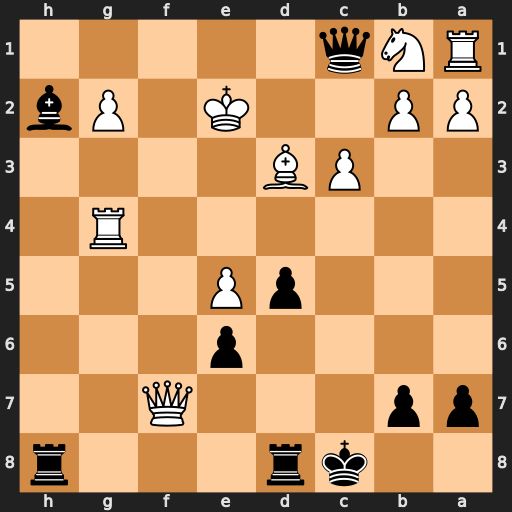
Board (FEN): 2kr3r/pp3Q2/4p3/3pP3/6R1/2PB4/PP2K1Pb/RNq5
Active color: b
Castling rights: -
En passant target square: -
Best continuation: Rhf8 Qxe6+ Kb8 Nd2 Qxa1